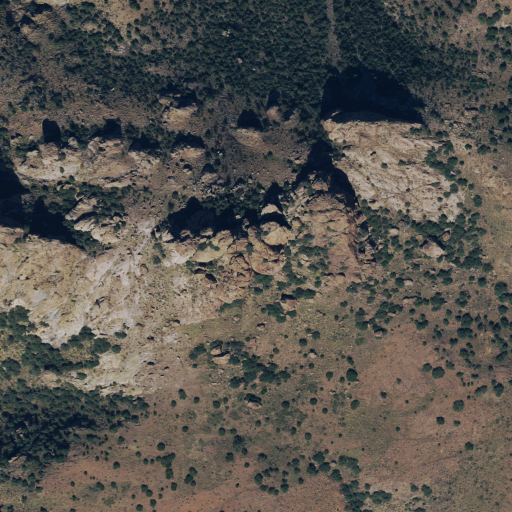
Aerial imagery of mountains in Texas named Chinati Mountains containing shrub, evergreen forest, deciduous forest, and grassland